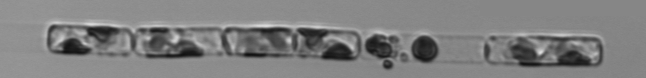
Label: Guinardia_delicatula_TAG_internal_parasite